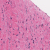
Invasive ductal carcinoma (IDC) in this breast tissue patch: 0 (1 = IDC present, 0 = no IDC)